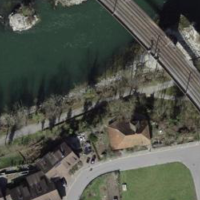
EUNIS habitat code: 54
Species observed at this site:
Celastrina argiolus